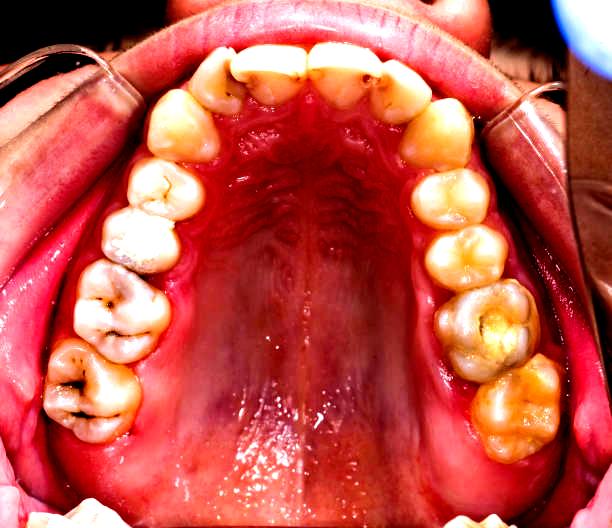
Condition: Gingivitis